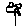
Label: flower